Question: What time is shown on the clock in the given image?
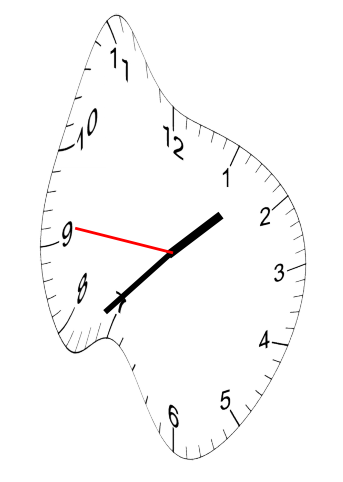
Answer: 01:37:46